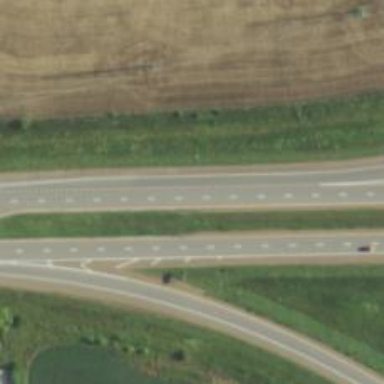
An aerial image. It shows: Asphalt trunk highway classified as expressway.